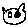
Label: cat